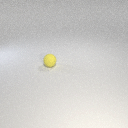
small yellow rubber sphere